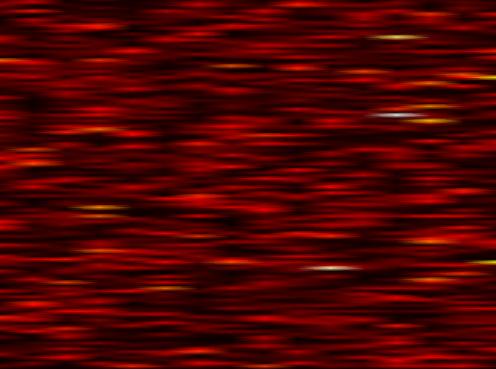
Label: WOLA